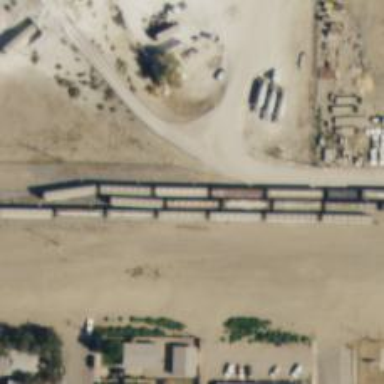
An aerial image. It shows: Railway siding for service.